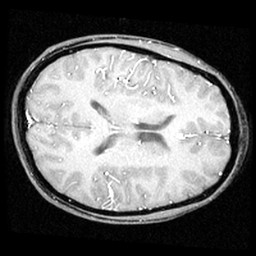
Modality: inplaneT1
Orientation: axial
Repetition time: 0.2 s
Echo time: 0.0036 s